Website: ulta-beauty
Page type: account-selection
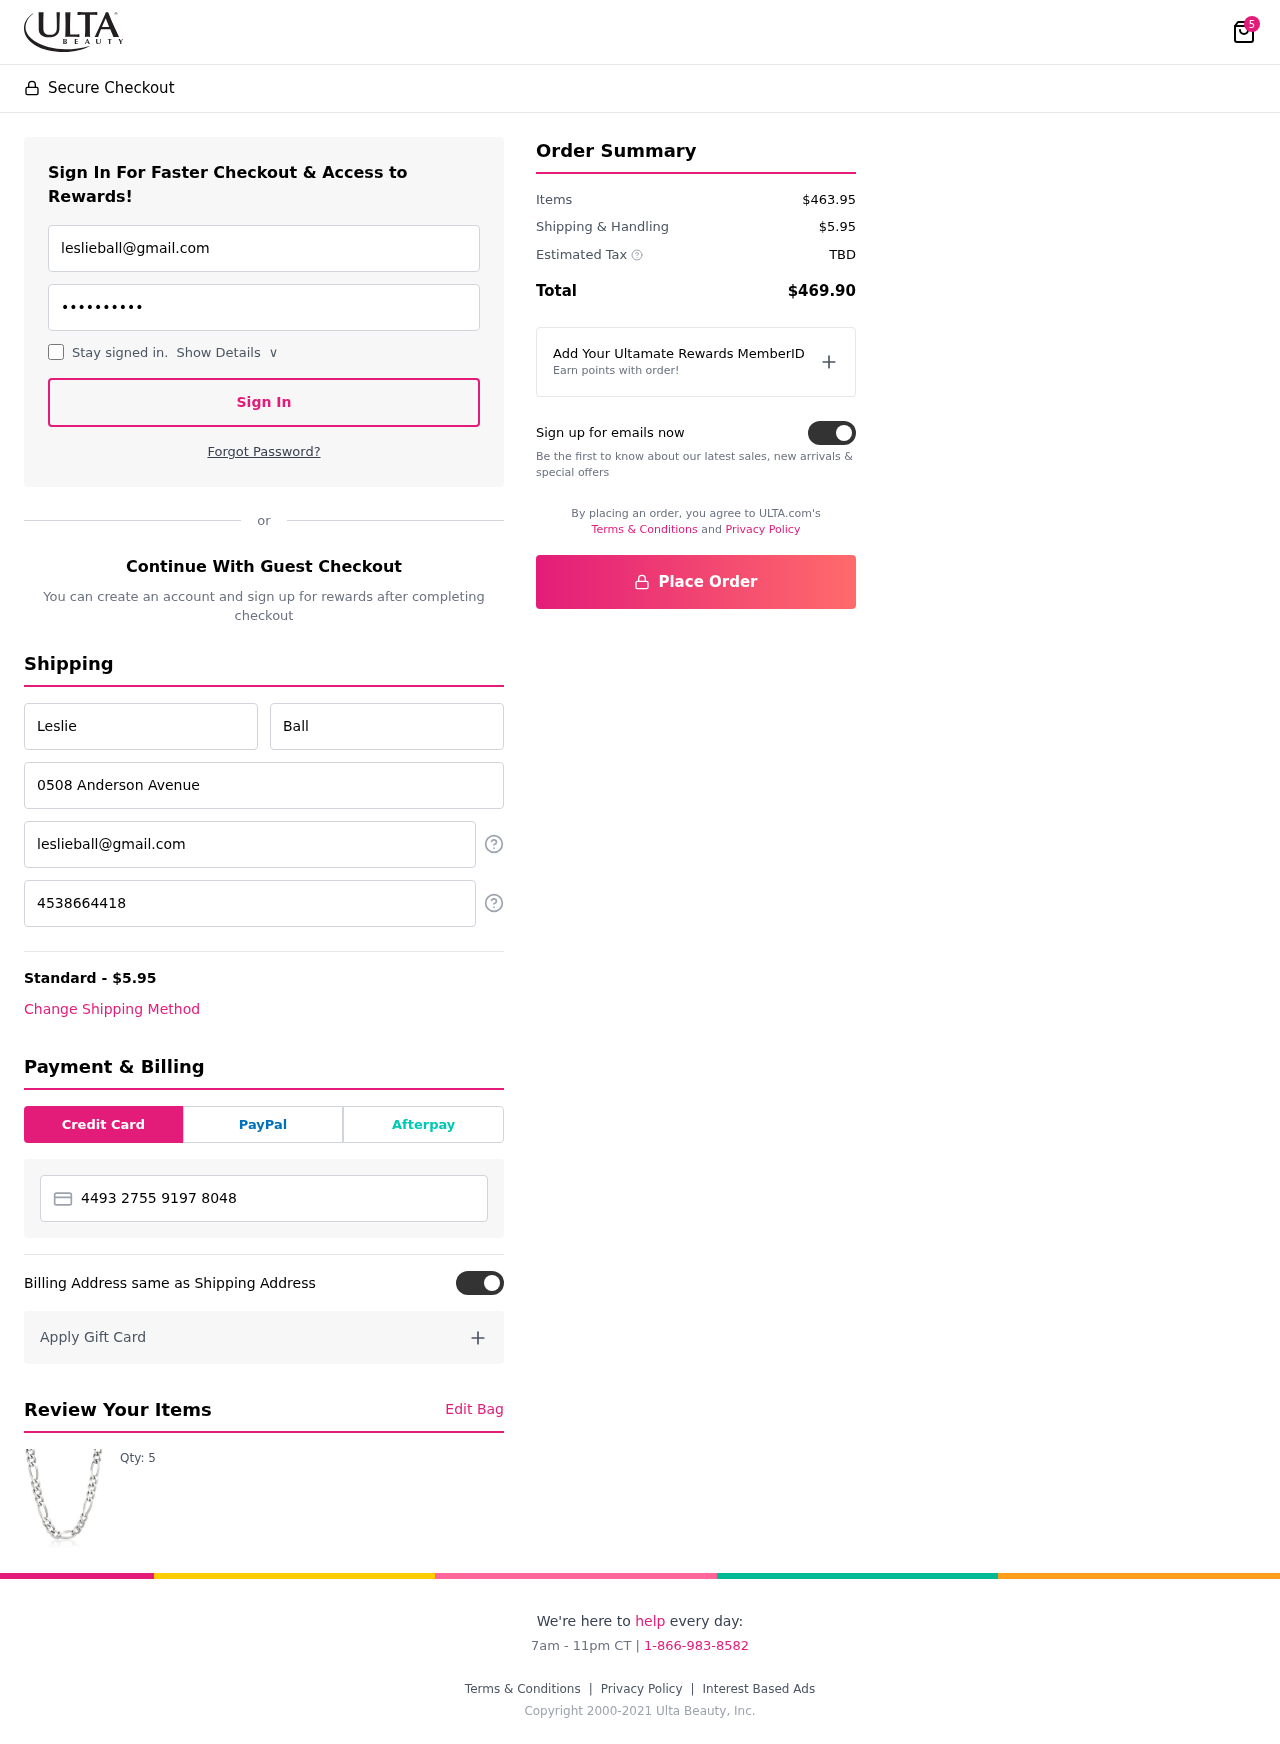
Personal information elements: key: PII_CARD_NUMBER
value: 4493 2755 9197 8048
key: PII_EMAIL
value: leslieball@gmail.com
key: PII_EMAIL2
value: leslieball@gmail.com
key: PII_FIRSTNAME
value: Leslie
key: PII_LASTNAME
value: Ball
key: PII_PHONE
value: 4538664418
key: PII_STREET
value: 0508 Anderson Avenue
Product elements: key: PRODUCT1_QUANTITY
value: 5
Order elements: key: ORDER_NUM_ITEMS
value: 5
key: ORDER_SHIPPING_COST
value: $5.95
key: ORDER_SUBTOTAL
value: $463.95
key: ORDER_TAX
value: TBD
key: ORDER_TOTAL
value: $469.90